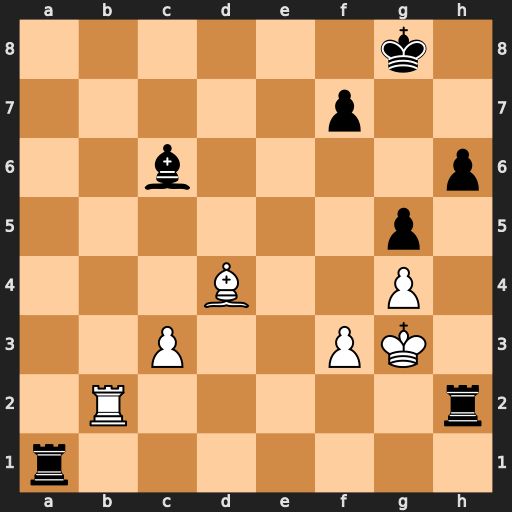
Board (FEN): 6k1/5p2/2b4p/6p1/3B2P1/2P2PK1/1R5r/r7
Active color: w
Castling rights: -
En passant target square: -
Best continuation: Rb8+ Kh7 Rh8+ Kg6 Rg8+